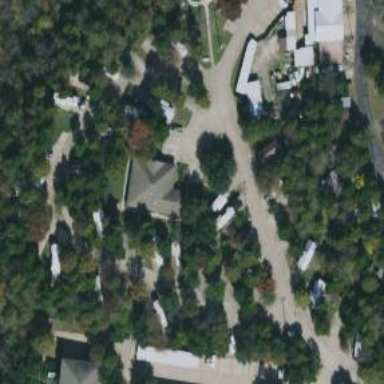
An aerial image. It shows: Caravan site for tourism.